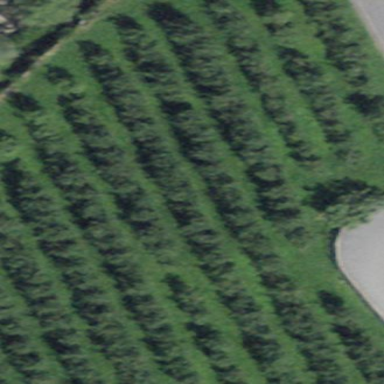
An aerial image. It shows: Vineyard where grapes are grown.